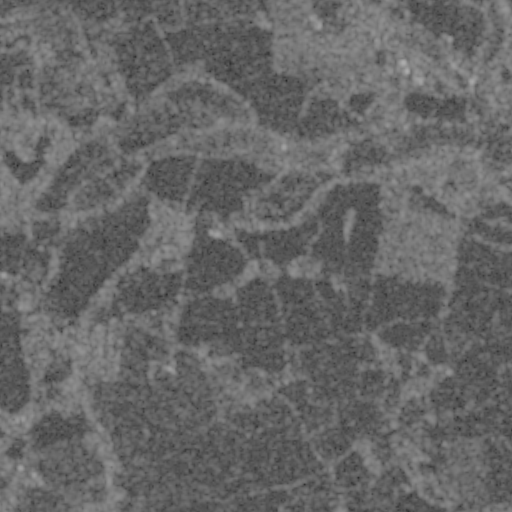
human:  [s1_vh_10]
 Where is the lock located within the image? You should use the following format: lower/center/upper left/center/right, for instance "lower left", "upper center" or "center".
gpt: The lock is located in the center left of the image.
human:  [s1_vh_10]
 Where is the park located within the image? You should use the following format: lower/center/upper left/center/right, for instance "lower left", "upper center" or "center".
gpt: The park is located in the lower left of the image.
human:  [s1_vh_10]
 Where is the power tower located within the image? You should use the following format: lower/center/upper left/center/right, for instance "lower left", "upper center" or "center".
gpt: The power tower is located in the lower right of the image.
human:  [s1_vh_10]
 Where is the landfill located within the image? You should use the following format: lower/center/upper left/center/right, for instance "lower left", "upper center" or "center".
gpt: There is no landfill in the image.

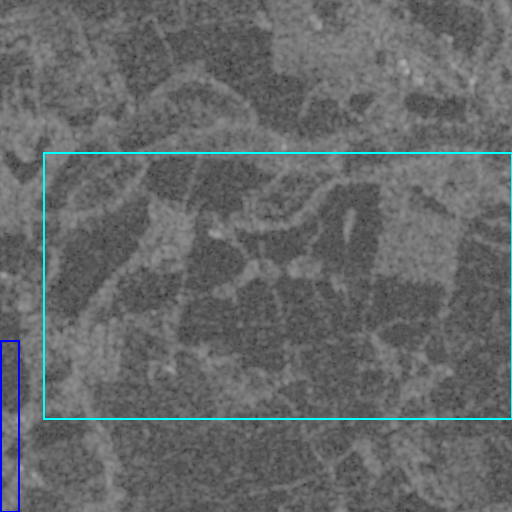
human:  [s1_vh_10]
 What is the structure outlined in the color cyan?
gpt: The structure outlined in cyan is a crop field.
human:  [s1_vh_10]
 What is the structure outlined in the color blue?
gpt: The structure outlined in blue is a park.
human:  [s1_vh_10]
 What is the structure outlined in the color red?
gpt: There is no red outline.